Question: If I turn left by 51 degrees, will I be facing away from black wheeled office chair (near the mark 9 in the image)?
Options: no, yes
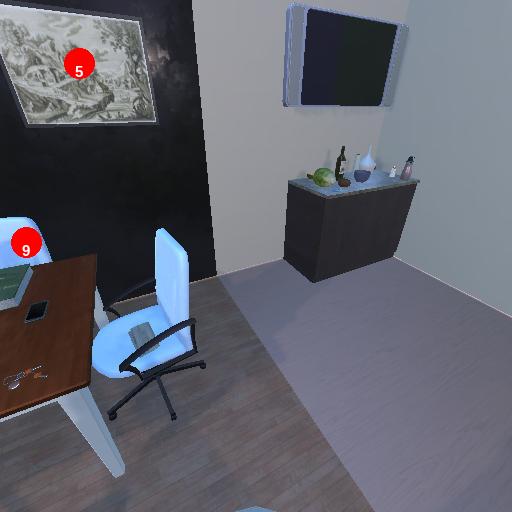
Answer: no